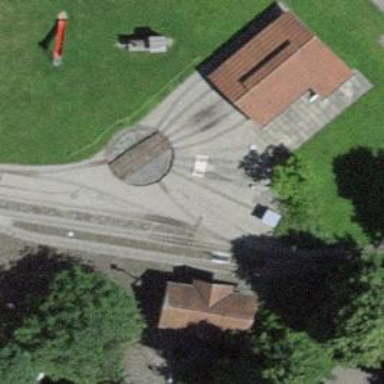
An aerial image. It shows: Miniature railway.